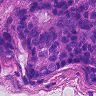
Metastatic tissue present: yes